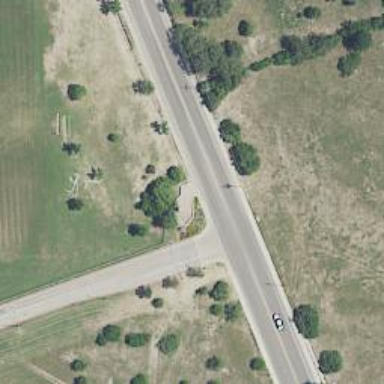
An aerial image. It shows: Memorial site with historic significance.